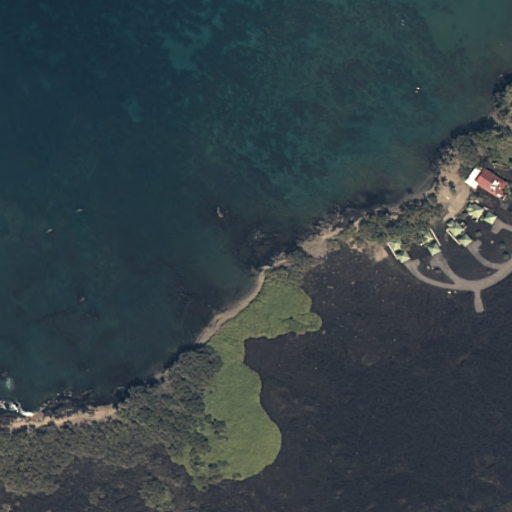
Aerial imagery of cape in Hawaii named Lae o Hiiaka containing only unknown